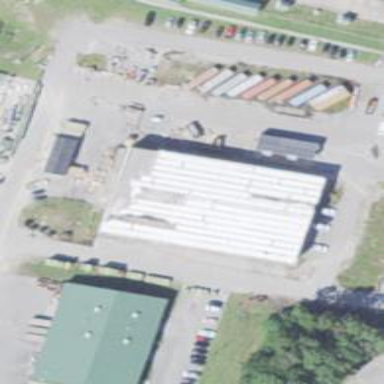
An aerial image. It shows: Commercial building.